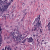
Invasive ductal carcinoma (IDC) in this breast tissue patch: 1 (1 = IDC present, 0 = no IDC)